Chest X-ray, AP view. Patient: 64 years old, sex M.
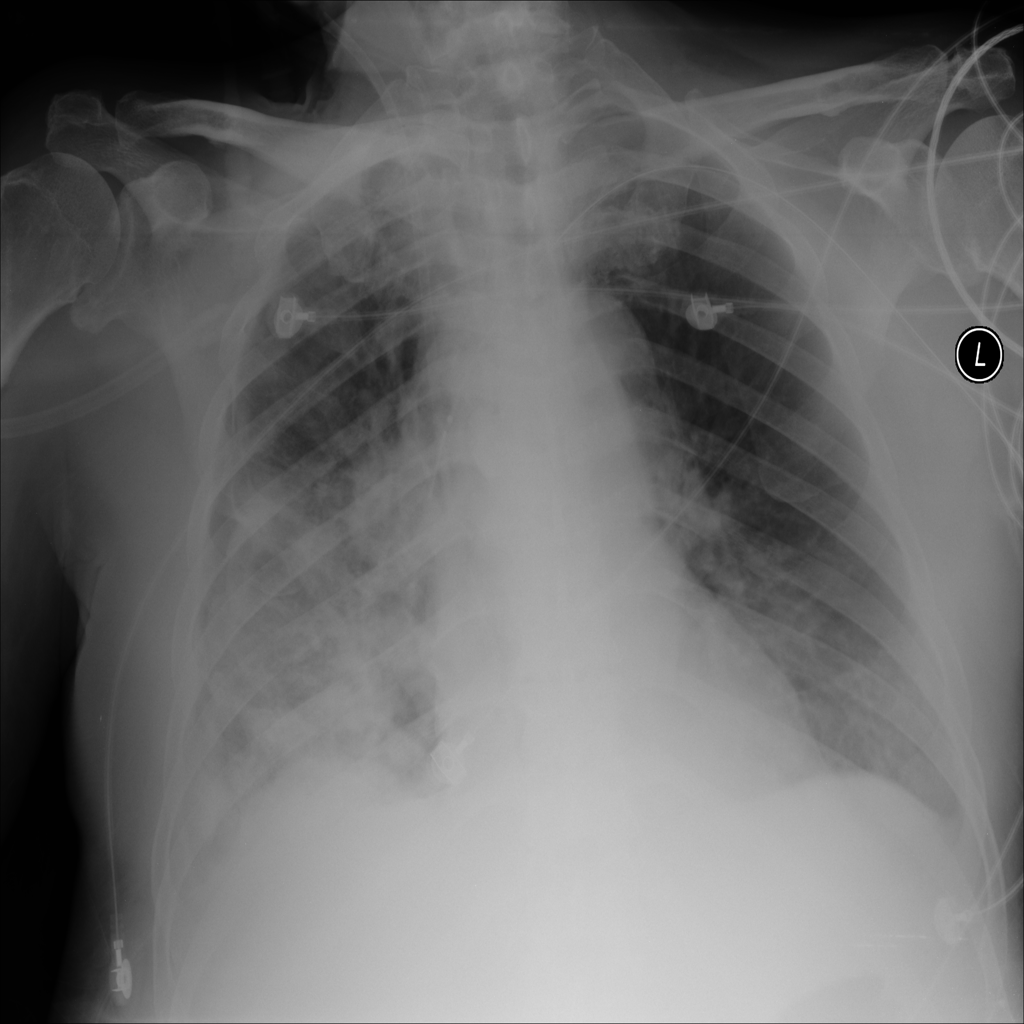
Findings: Infiltration, Pneumothorax